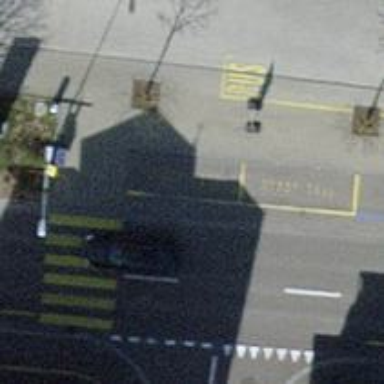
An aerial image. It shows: Taxi stand.